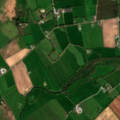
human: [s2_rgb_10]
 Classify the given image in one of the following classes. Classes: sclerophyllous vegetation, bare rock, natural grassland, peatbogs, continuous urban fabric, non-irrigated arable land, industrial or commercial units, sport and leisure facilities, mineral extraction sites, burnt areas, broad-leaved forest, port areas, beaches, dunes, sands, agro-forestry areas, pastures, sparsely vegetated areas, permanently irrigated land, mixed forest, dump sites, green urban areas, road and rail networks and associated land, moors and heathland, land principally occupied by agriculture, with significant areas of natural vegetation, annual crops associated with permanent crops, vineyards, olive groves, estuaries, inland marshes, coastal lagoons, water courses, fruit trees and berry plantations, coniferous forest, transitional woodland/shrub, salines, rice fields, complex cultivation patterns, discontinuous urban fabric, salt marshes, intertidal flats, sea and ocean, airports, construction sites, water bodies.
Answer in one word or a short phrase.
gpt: pastures